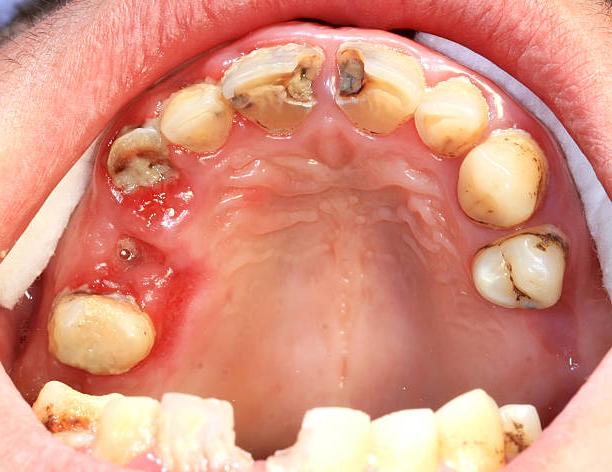
Condition: Gingivitis